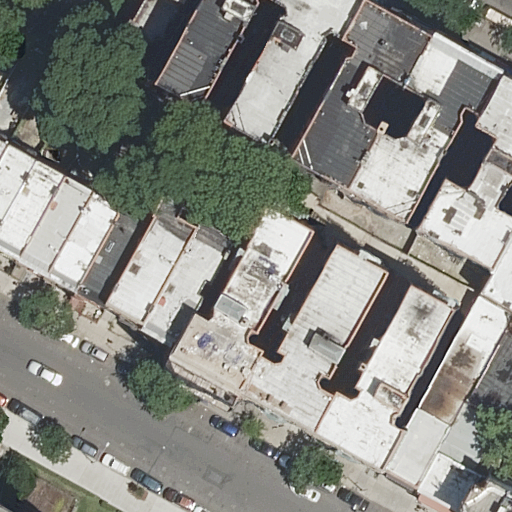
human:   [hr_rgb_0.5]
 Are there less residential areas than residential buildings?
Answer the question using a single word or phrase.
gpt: yes

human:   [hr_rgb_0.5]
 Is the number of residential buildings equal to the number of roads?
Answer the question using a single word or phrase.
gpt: no

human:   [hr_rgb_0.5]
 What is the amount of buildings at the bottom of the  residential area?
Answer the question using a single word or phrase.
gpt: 0

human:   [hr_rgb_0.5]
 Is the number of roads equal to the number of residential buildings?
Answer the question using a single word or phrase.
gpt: no

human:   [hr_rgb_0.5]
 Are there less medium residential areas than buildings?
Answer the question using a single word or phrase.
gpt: yes

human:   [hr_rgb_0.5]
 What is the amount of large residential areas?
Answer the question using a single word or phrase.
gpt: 0

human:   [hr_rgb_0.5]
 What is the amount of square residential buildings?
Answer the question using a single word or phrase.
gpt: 0

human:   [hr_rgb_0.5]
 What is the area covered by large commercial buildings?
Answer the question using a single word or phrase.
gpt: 0m2

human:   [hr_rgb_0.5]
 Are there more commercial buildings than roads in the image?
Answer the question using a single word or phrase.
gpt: no

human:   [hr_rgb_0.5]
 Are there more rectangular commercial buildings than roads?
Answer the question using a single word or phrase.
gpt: no

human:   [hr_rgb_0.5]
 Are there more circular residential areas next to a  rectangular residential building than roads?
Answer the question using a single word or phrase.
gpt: no

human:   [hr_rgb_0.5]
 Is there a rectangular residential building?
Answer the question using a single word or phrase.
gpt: yes

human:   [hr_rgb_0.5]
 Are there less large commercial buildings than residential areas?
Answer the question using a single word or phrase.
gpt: yes

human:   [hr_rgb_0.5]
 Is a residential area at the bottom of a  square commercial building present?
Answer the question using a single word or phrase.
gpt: no

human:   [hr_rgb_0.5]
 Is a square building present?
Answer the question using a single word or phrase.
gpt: no

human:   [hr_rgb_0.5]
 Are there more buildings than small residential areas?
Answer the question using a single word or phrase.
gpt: yes

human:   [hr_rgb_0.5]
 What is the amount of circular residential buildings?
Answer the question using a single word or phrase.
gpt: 0

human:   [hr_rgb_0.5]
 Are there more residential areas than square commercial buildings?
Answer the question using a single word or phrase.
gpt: yes

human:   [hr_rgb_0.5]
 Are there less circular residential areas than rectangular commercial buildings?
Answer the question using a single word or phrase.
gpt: no

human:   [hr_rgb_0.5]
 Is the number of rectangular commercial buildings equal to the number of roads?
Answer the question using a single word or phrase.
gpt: no

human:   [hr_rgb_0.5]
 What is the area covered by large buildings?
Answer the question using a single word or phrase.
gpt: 636m2

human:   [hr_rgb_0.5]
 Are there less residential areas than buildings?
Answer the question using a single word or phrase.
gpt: yes

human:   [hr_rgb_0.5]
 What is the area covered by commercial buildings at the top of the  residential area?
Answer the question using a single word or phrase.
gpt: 0m2

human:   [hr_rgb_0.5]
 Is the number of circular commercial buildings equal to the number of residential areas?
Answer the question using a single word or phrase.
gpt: no

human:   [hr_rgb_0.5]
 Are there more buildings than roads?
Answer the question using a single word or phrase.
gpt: yes

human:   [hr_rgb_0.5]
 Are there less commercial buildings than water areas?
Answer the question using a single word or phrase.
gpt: no

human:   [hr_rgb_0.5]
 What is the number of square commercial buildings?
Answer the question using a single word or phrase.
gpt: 0

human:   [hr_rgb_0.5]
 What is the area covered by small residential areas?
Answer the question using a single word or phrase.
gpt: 0m2

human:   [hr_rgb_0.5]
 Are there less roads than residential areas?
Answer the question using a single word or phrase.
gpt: no

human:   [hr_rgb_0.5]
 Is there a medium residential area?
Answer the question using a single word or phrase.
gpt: yes

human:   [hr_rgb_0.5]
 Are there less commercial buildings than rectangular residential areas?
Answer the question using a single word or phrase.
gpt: yes

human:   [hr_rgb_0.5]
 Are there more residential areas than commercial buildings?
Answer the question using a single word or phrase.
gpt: yes

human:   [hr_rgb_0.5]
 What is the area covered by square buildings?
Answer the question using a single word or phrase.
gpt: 0m2

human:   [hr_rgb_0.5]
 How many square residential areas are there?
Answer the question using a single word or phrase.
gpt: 0

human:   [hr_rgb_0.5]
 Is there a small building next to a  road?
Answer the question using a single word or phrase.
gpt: yes

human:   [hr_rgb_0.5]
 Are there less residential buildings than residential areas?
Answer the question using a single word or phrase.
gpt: no